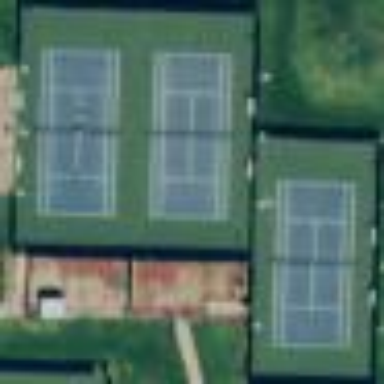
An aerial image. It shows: Tennis court on pitch designated for leisure land.